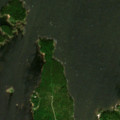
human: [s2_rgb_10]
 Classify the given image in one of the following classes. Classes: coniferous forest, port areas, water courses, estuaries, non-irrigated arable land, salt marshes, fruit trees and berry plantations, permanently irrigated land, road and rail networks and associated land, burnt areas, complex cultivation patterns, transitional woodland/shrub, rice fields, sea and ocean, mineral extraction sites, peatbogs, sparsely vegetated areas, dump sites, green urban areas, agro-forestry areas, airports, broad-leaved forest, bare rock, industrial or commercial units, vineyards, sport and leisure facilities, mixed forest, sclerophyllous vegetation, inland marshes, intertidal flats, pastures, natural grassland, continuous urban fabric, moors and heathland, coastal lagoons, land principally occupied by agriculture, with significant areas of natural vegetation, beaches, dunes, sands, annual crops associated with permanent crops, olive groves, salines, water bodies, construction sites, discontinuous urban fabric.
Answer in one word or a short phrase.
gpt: coniferous forest, mixed forest, sea and ocean